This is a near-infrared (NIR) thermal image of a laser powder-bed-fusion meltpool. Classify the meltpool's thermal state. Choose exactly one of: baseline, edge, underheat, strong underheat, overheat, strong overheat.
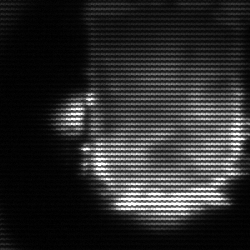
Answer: baseline